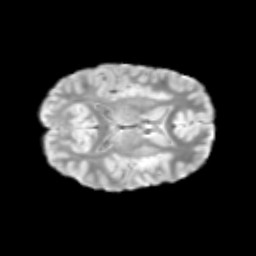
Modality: T2w
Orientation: axial
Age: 10
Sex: male
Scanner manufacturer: siemens
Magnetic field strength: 3 T
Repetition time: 3.8 s
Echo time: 0.07 s